Field crop: tomato
Growth stage: 1
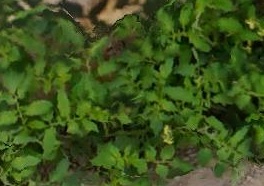
Species: tomato